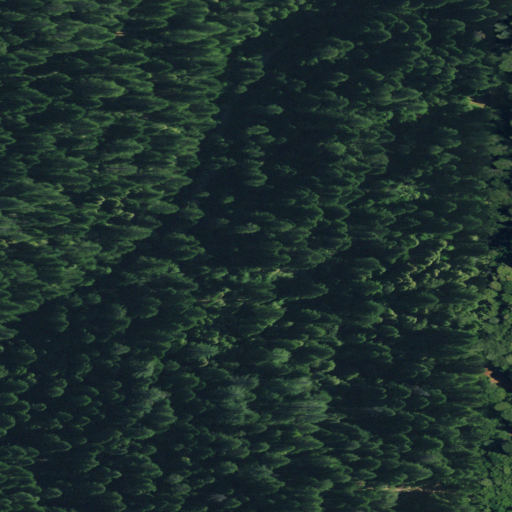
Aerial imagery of valley in California named Campbell Gulch containing evergreen forest and open development